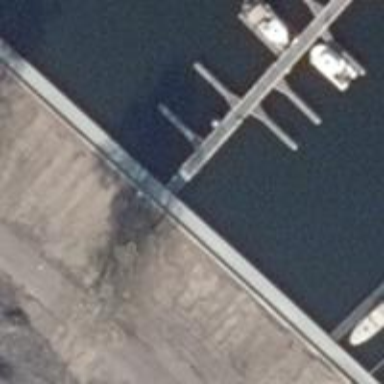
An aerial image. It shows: Man-made pier.